Question: Why I have value in scope as undefined but it is defined.
'''
<body ng-app="plunker">
<test-dir></test-dir>
</body>
'''
And
'''
var app = angular.module('plunker', []);
app.directive('testDir', function($log) {
return {
restrict: 'E',
template: 'My Dir',
link: function(scope, element, arrts) {
scope.test = scope.test || '2';
$log.info(scope, scope.test);
},
scope: {
test: "@test"
}
}
});
'''
The strange that '$log' will show 'scope.test' for 'scope' undefined and 'scope.test' for 'scope.test' is 2?

I cannot understand!
<URL>
This is working if I use 'test: "=?test"'. But I did not want double way binding and this is not the matter to make things works. This is matter of understanding why the same value shows different values in log.
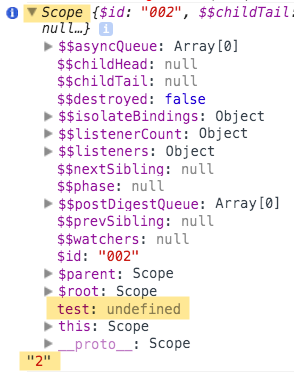
Answer: It happens because there are 2 '$digest()' cycles during initializing directive.
In the first you create your variable 'test' and set it to ''2''. After '$digest()' works again and your variable sets to indefined (it's read from attribute).
You can observe that just simply making some small hack: wrap your '$log()' function by next way:
'''
setTimeout(function () {$log.info(scope, scope.test)}, 0);
'''
Now you will see in the console that your 'test' variable is set to 'undefined' both in the scope and in the simple log. '$log()' function will work right after '$digest()' will finish work.
You can make a small trick:
'''
scope: {
testA: "@test"
}
'''
and in the 'link' function:
'''
scope.test = scope.testA || '2';
'''
So you could see that your 'test' variable will always be set to some value.
### Demo: http://plnkr.co/edit/sywQKotOuX240VRYgz6Q?p=preview